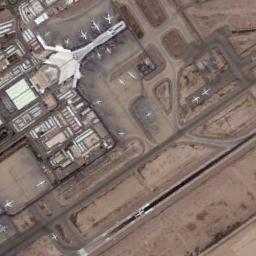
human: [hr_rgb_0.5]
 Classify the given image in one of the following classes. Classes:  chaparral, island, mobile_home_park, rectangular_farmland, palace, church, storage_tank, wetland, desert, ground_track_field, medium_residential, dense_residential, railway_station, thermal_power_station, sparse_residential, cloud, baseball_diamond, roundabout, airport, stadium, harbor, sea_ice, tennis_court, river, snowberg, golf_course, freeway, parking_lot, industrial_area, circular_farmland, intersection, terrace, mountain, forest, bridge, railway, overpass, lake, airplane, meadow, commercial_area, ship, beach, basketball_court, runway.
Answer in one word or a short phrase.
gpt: airport